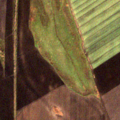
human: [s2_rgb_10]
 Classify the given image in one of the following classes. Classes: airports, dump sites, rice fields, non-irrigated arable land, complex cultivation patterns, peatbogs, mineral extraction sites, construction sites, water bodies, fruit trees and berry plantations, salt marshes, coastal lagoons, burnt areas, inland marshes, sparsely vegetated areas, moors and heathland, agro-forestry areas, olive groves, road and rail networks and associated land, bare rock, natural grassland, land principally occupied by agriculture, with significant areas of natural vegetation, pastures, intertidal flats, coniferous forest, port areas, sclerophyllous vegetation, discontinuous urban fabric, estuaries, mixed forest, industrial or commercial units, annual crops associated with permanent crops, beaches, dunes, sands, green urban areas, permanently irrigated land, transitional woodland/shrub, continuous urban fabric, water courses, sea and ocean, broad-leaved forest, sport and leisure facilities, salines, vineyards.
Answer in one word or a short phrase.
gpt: non-irrigated arable land, natural grassland